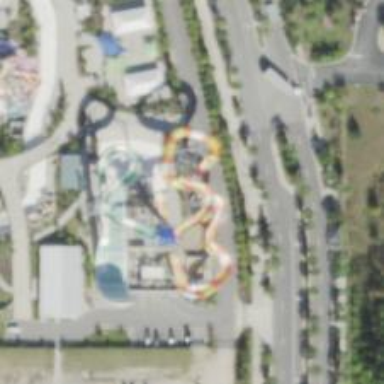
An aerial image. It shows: Water slide designed for family rafting.